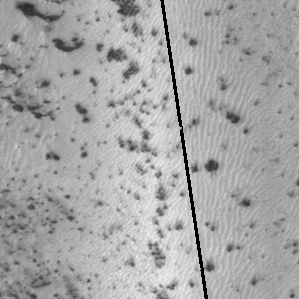
Label: frost